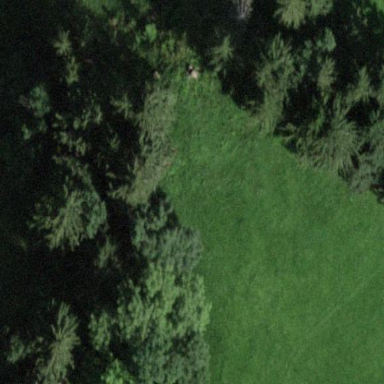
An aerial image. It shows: Forest area.